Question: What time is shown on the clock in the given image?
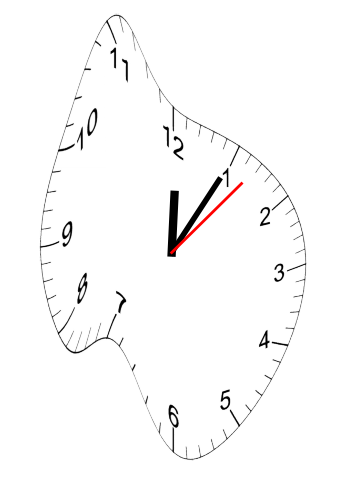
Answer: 12:05:07